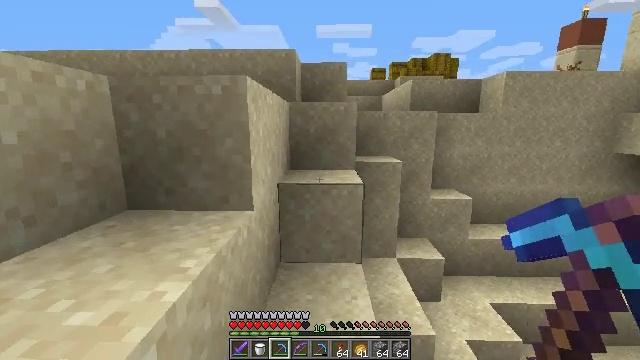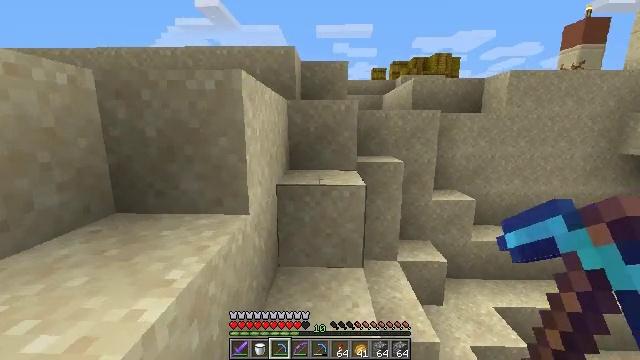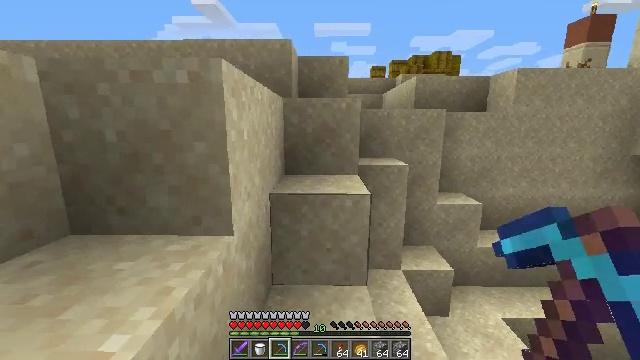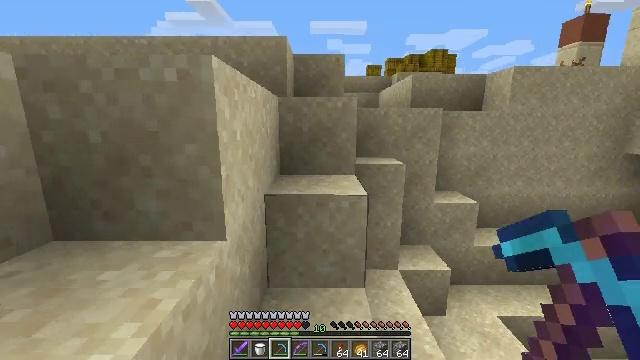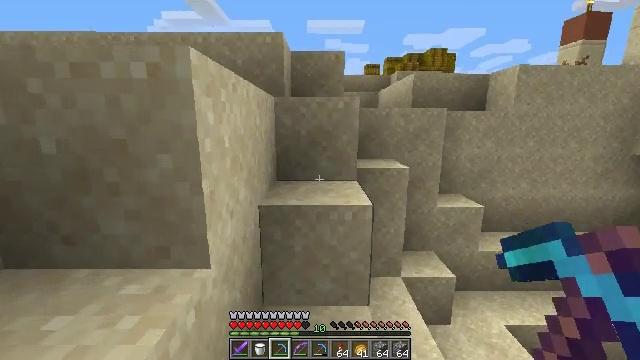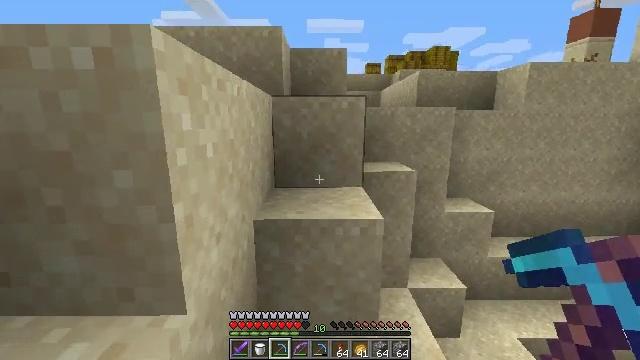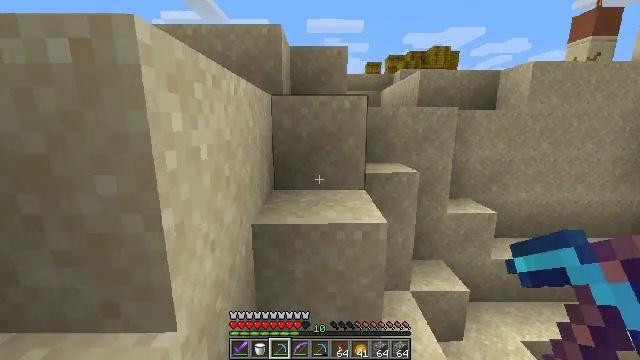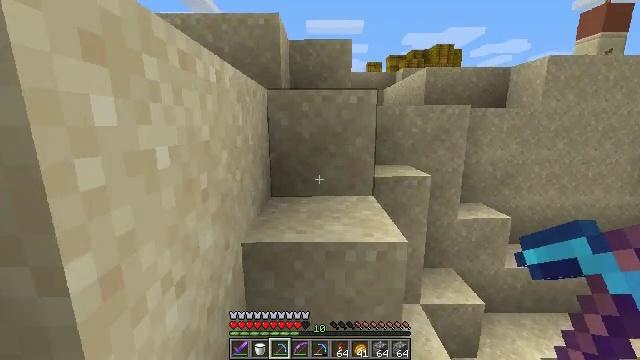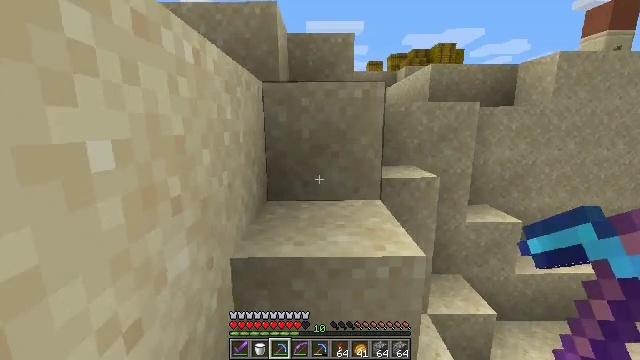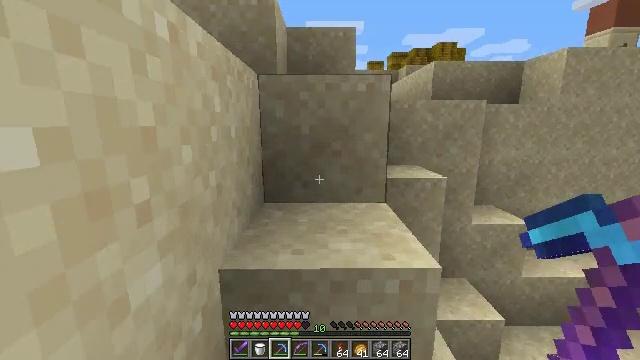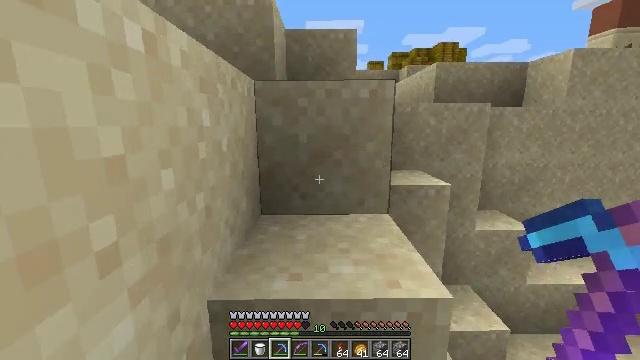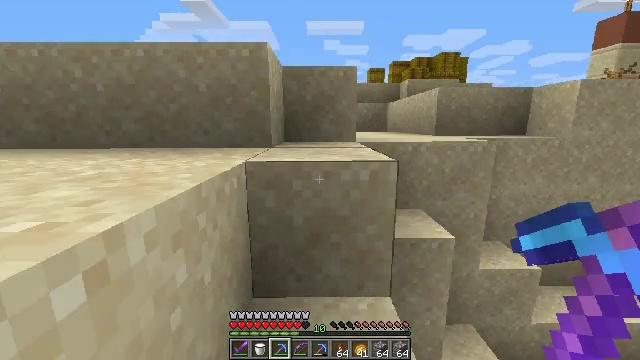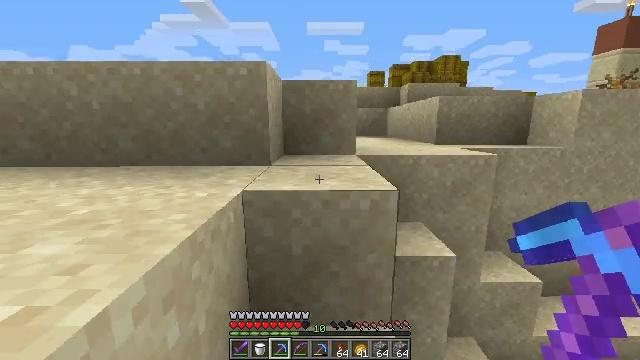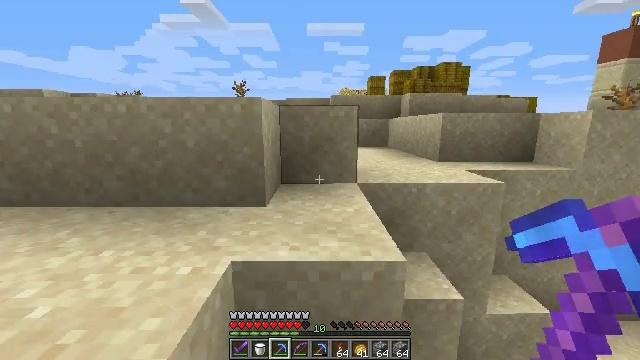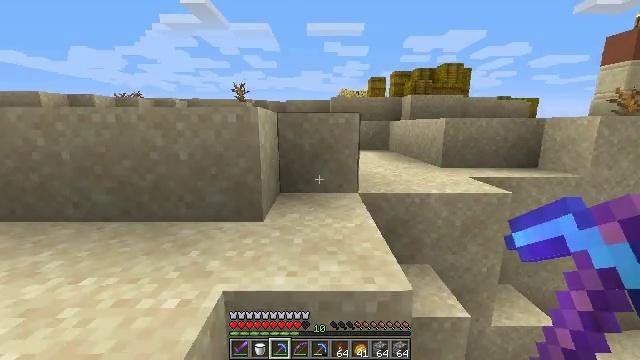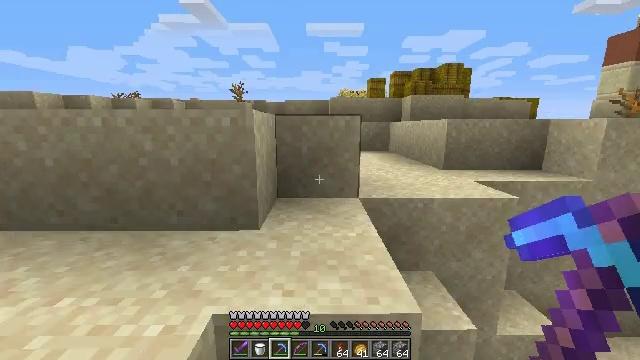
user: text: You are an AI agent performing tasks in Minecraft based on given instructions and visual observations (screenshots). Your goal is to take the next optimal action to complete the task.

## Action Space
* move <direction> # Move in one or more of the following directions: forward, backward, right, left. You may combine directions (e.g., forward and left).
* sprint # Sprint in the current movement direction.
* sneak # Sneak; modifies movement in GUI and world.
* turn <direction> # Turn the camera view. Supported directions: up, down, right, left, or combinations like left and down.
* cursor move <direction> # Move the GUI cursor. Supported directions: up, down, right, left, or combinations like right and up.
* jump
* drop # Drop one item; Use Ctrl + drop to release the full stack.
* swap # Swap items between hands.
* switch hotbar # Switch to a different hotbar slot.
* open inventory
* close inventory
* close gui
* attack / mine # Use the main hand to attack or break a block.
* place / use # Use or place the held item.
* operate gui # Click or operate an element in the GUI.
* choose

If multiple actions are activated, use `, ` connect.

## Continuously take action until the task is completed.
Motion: motion action
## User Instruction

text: Harvest hay blocks from the village.
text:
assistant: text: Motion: move forward
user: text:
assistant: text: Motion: move forward
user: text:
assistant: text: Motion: move forward
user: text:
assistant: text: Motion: move forward
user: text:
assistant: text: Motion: move forward
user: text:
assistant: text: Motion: move forward
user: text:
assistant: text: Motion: move forward
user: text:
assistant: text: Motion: move forward
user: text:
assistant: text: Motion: move forward
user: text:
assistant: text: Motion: move forward, jump
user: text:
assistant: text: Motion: move forward, jump
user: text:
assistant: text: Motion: move forward, jump
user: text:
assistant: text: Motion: move forward, jump
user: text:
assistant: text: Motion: move forward
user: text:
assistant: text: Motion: move forward
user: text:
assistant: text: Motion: move forward
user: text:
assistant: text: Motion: move forward
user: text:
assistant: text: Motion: move forward
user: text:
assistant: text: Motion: move forward
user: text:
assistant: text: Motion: move forward, jump
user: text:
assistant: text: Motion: move forward, jump
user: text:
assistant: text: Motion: move forward, jump
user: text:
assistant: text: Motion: move forward, jump
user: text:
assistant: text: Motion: move forward
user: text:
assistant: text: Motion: move forward
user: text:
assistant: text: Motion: move forward
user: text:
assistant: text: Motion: move forward
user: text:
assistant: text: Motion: move forward
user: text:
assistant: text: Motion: move forward
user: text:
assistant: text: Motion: move forward